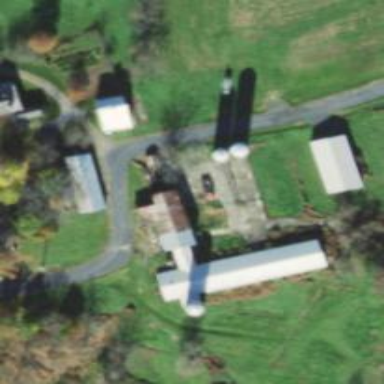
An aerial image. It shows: Silo.